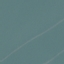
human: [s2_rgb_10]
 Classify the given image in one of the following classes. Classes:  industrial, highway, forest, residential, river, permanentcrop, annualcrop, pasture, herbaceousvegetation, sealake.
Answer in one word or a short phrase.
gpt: SeaLake